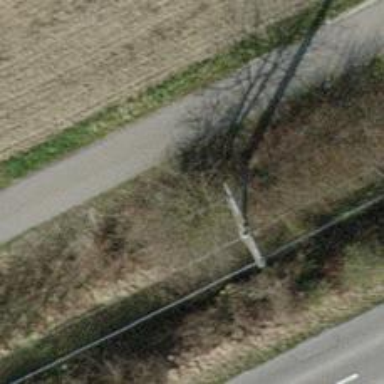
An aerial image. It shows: Hedge acting as barrier.